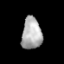
Tissue: lung
Cell type: Fibroblasts
Senescence score: 0.6571
Nuclear area (px): 625
Mean DAPI intensity: 173.278